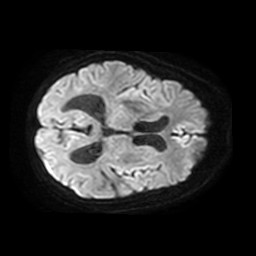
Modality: TRACE
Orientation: axial
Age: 67
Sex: female
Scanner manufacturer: philips
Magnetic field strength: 3 T
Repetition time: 3.793 s
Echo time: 0.06119 s